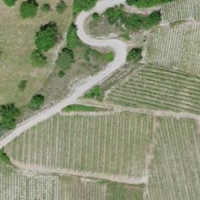
EUNIS habitat code: 40
Species observed at this site:
Prunus spinosa